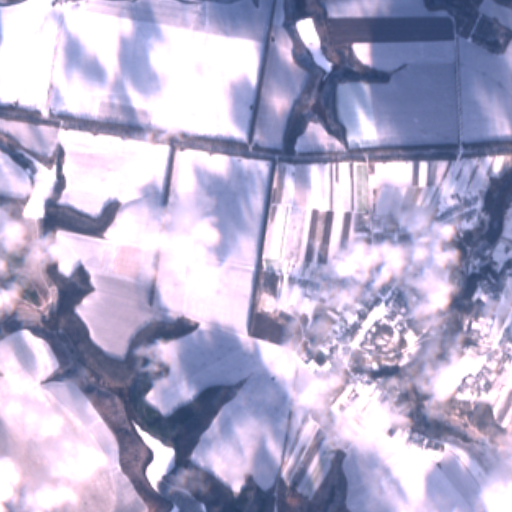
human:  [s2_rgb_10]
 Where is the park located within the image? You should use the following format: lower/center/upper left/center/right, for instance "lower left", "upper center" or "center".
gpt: The park is located in the lower center of the image.
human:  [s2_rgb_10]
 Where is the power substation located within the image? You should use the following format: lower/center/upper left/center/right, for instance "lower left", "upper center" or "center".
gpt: The power substation is located in the center right of the image.
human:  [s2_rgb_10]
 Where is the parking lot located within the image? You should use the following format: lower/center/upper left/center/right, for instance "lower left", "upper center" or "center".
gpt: There is no parking lot in the image.